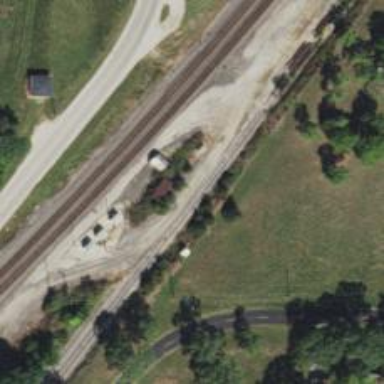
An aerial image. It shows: Abandoned railway.